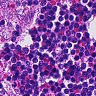
Metastatic tissue present: no